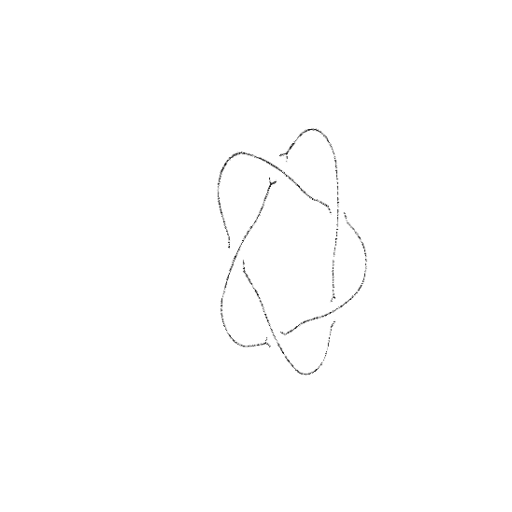
Crossing number: 5